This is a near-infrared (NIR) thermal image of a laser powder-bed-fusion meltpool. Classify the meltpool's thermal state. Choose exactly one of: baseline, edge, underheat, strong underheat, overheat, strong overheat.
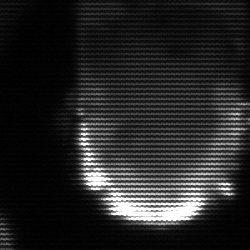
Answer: baseline